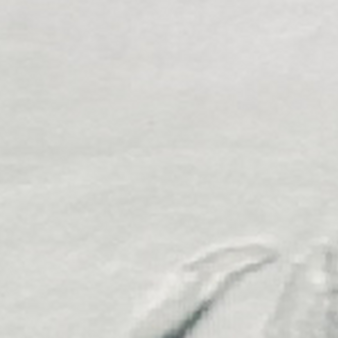
Label: other